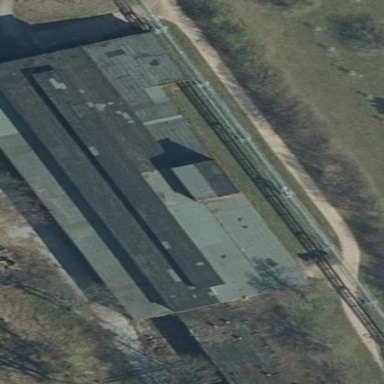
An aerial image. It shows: Industrial building.